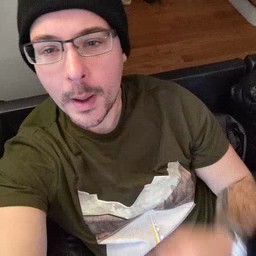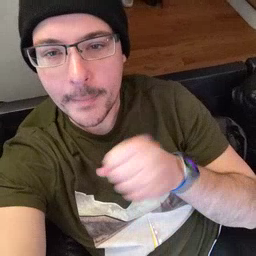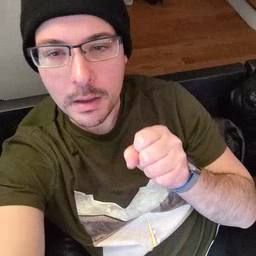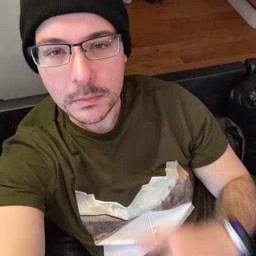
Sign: make